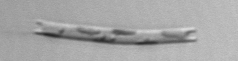
Label: Eucampia_morphytype1